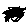
Label: car